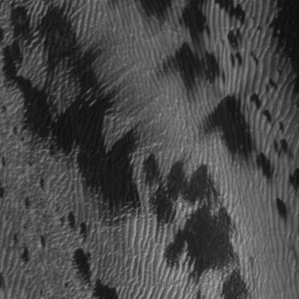
Label: frost